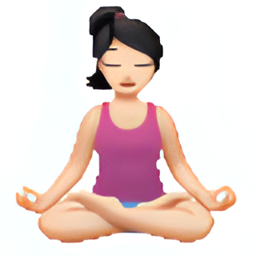
Name: woman in lotus position light skin tone
Emoji: 🧘🏻‍♀️
Group: People & Body
Sub-group: person-resting